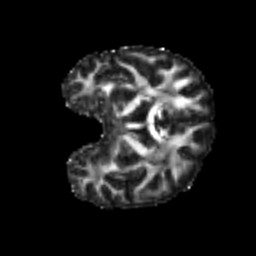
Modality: FA
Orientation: coronal
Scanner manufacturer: siemens
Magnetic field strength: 3 T
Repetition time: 4 s
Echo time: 0.0594 s